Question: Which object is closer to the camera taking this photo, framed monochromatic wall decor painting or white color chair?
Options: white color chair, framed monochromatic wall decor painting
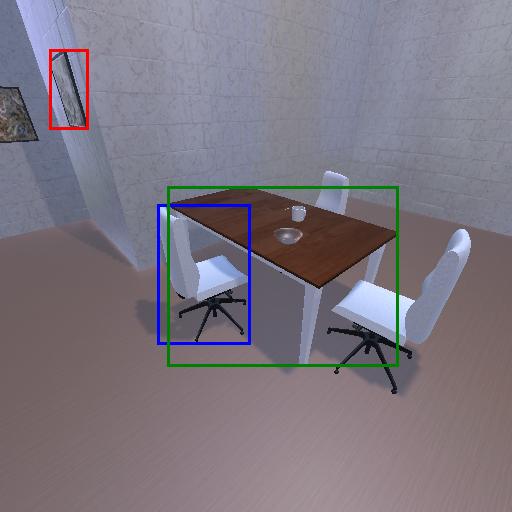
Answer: white color chair